Interaction volume radius: 5 \u00c5
Interaction volume height: 40 \u00c5
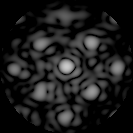
Disorder parameter: 0.2643